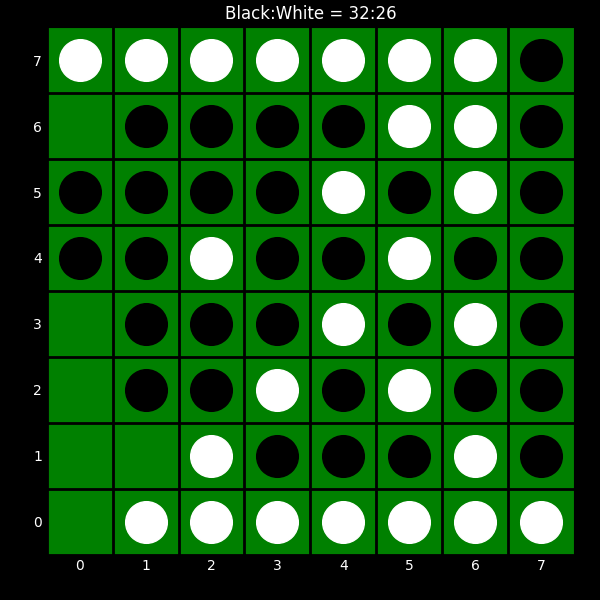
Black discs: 32
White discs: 26